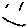
Label: smiley face